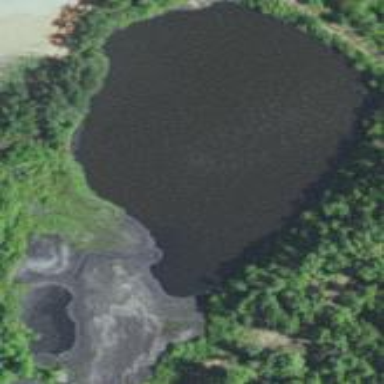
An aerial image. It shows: Peaceful pond surrounded by nature.